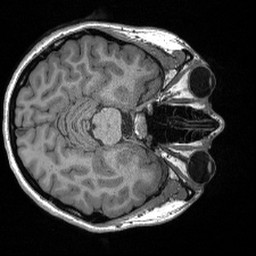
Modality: T1w
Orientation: axial
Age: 22
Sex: female